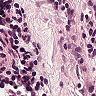
Metastatic tissue present: no